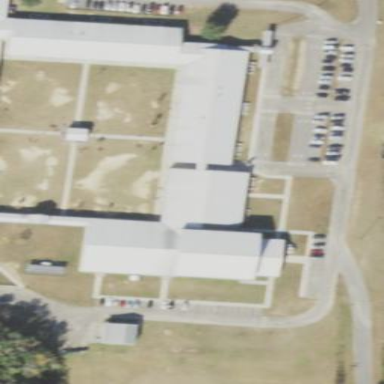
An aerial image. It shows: School building.